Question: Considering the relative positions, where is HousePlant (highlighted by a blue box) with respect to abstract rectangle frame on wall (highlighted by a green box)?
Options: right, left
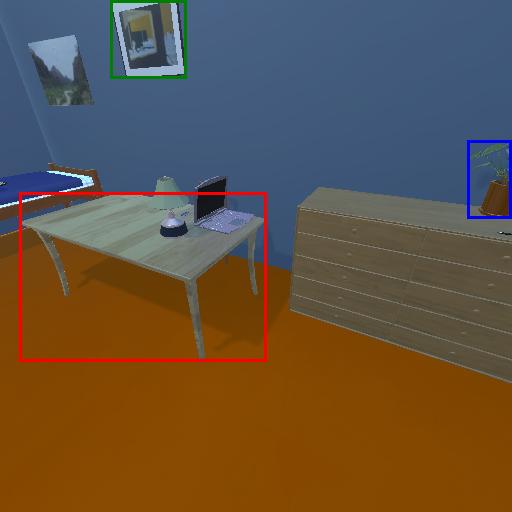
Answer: right